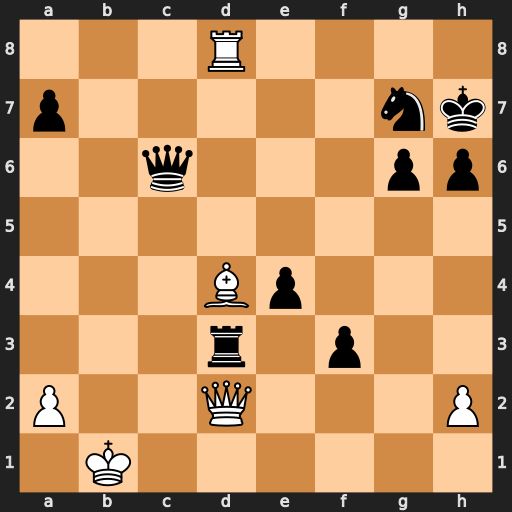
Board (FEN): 3R4/p5nk/2q3pp/8/3Bp3/3r1p2/P2Q3P/1K6
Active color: w
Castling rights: -
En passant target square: -
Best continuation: Rh8+ Kxh8 Qxh6+ Kg8 Qxg7#